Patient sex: F
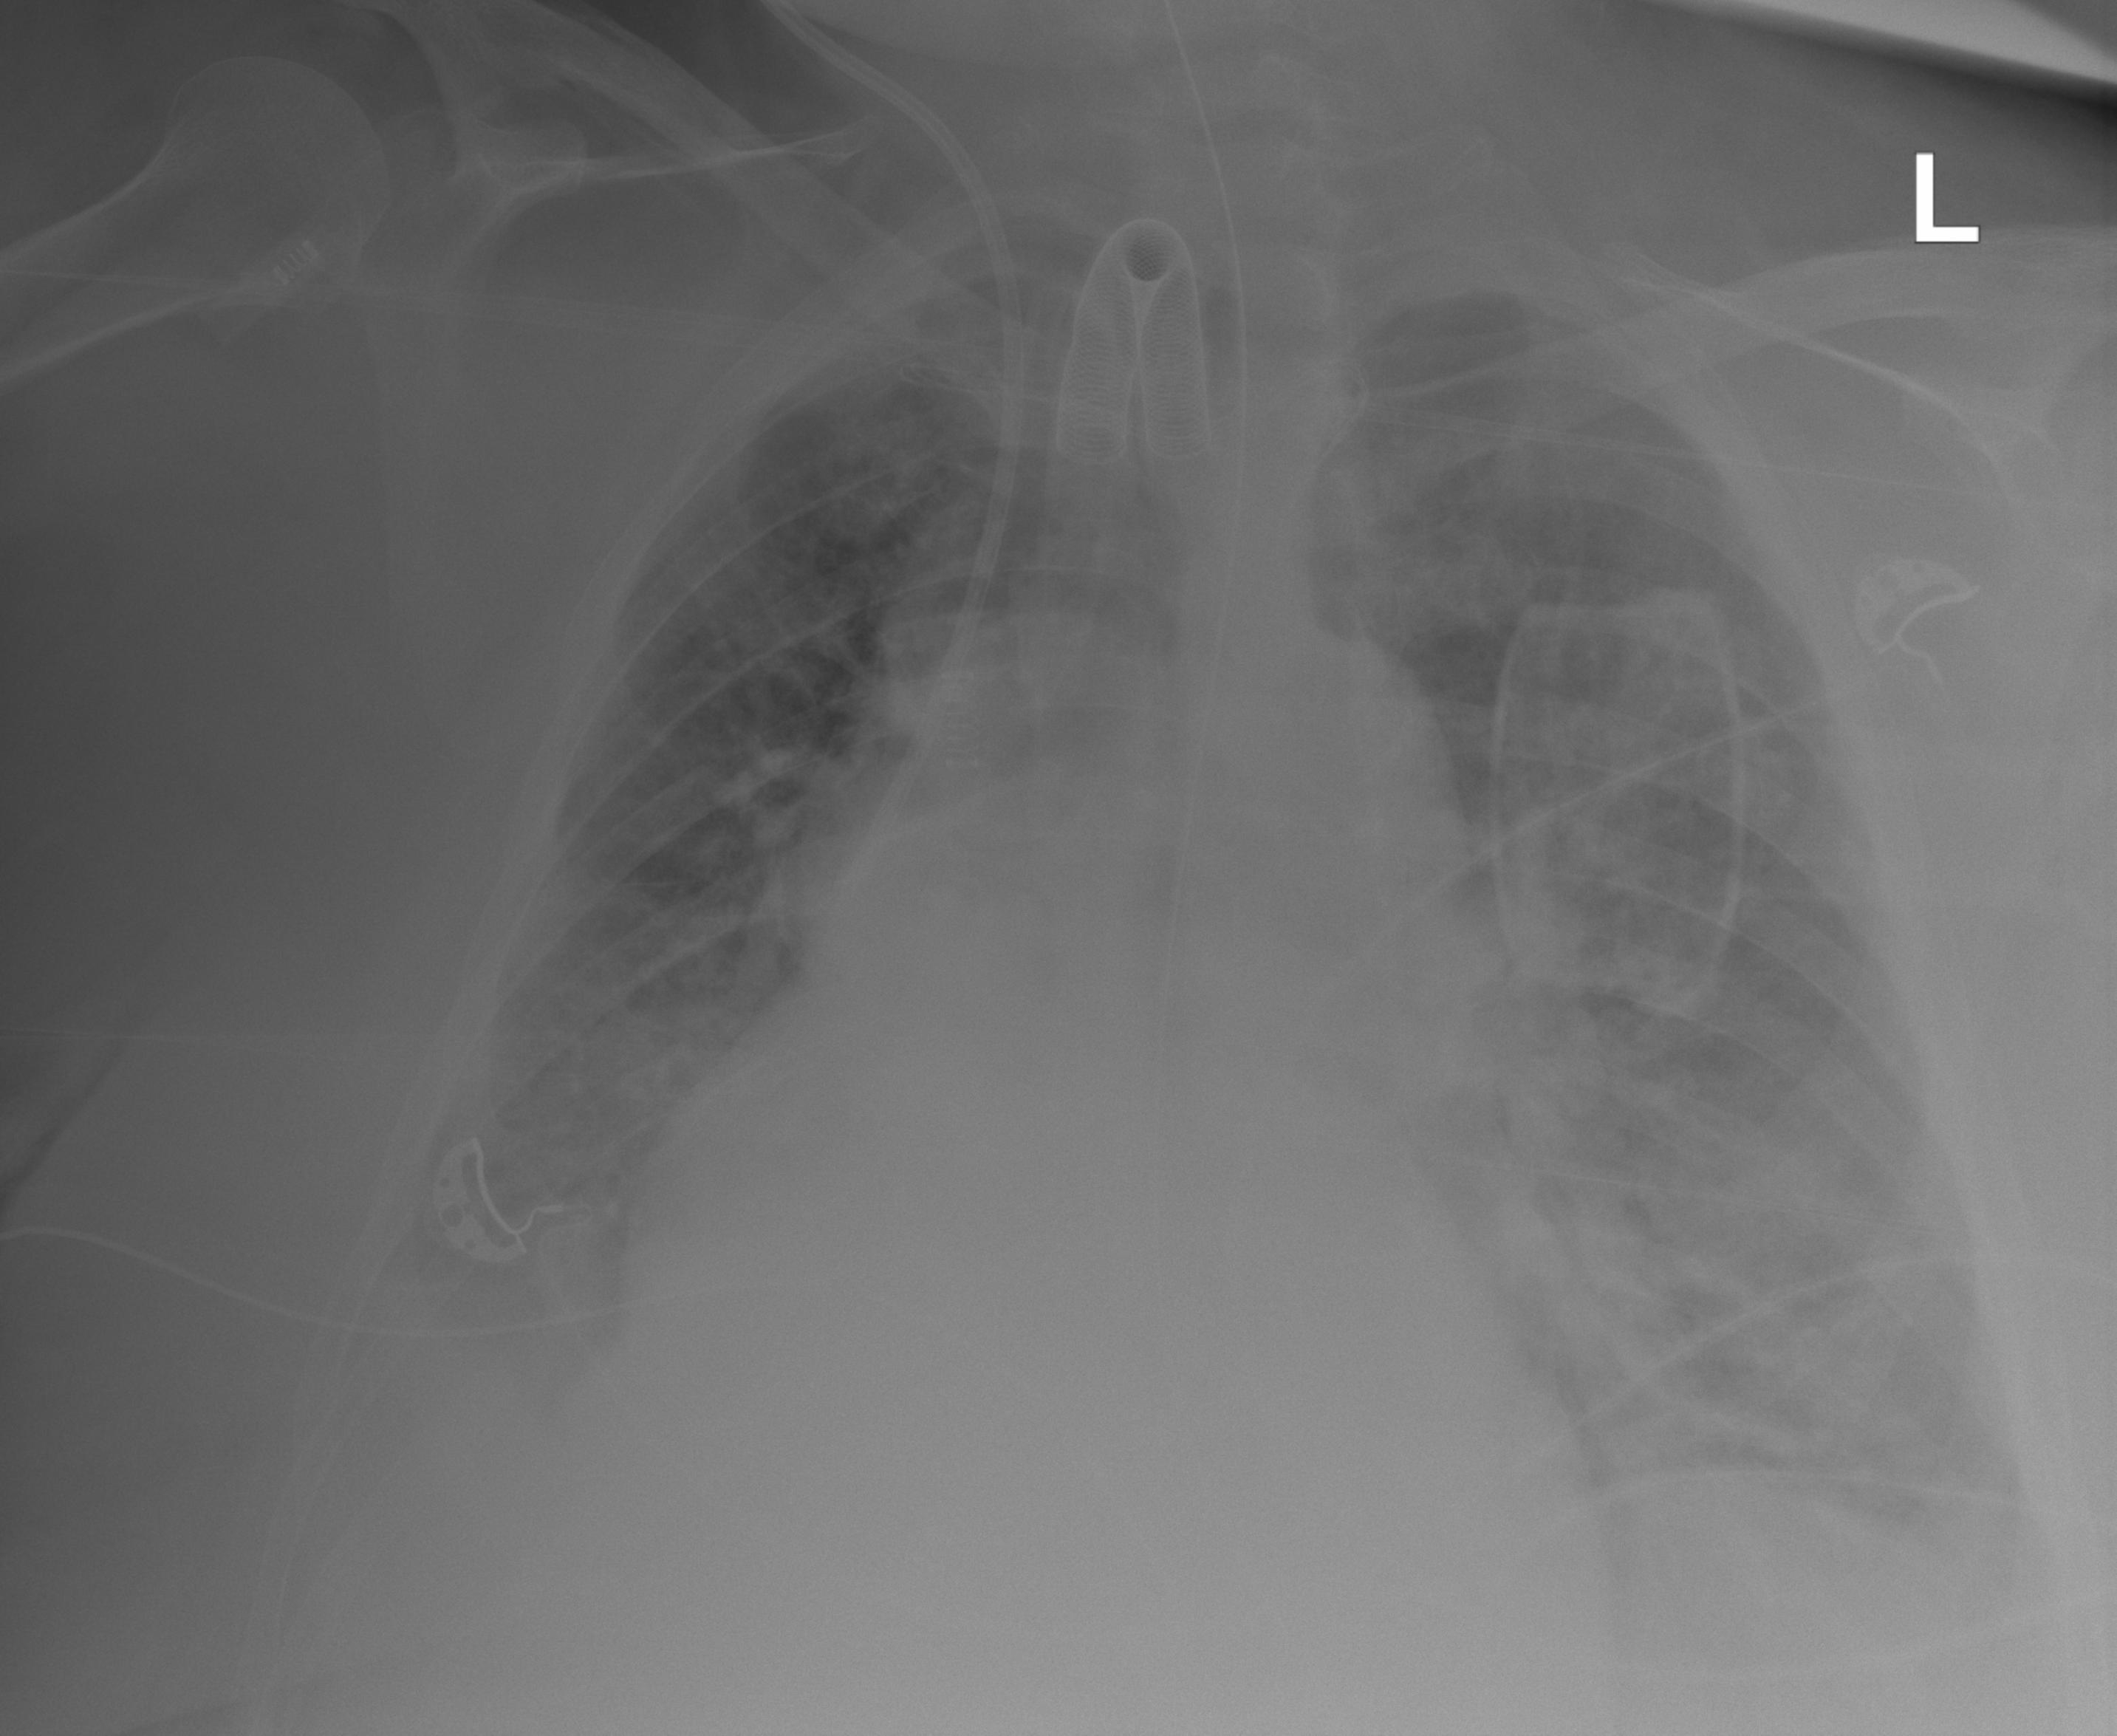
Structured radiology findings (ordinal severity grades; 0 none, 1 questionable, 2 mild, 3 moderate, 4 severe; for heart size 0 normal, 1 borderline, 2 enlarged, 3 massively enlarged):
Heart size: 2
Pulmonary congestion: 2
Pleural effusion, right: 2
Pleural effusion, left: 2
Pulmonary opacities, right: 2
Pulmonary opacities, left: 2
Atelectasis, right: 0
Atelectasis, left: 2